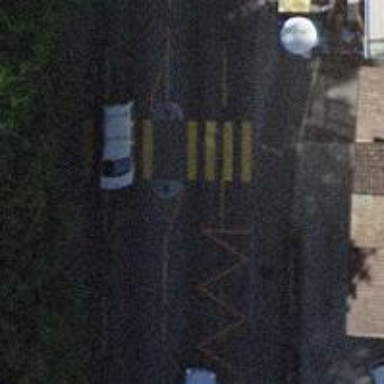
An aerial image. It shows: Marked zebra crossing with pedestrian island.